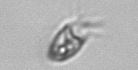
Label: Balanion